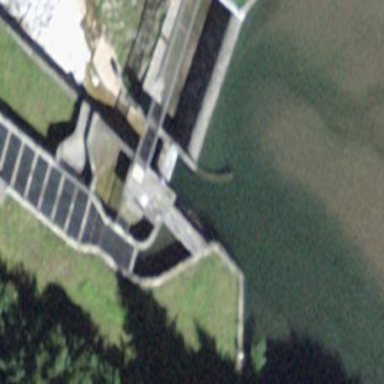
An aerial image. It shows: Dam across waterway.